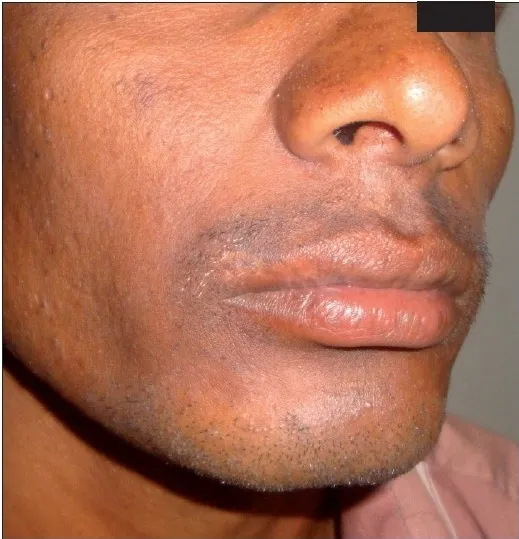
Repigmentation at the end of 8 weeks following single-hair FUT.
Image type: medical_photograph (skin_photograph)